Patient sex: F
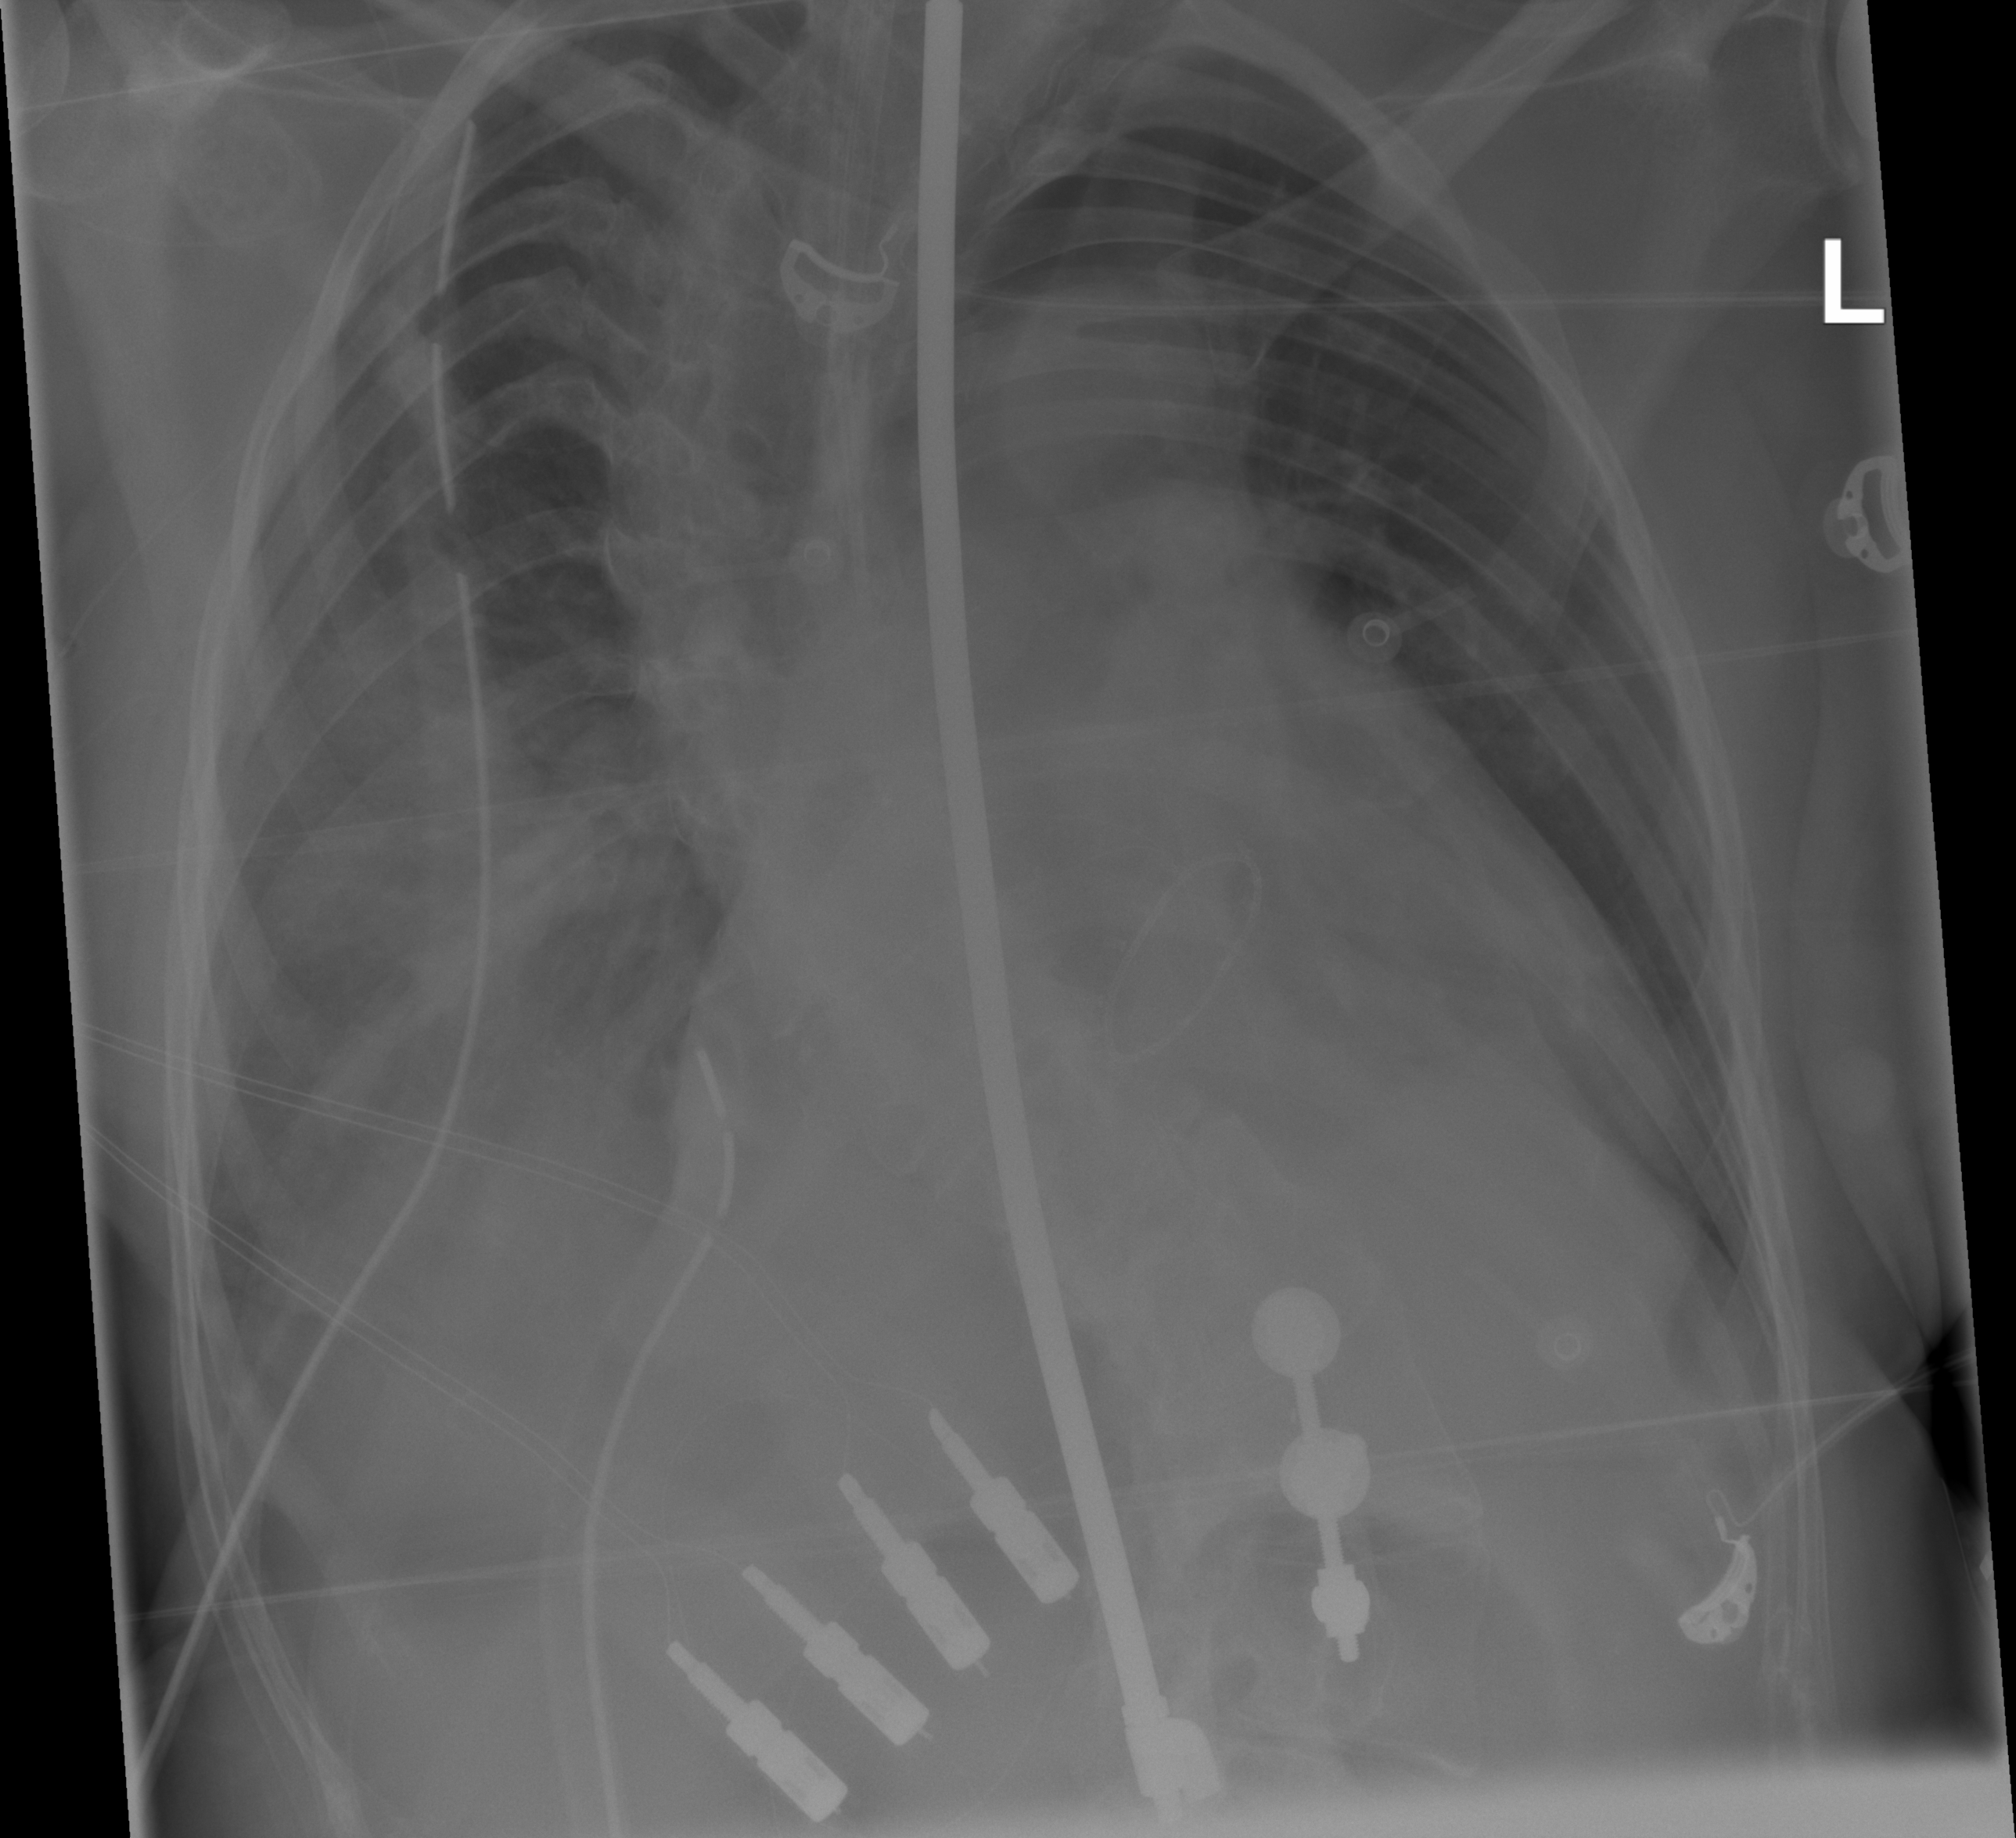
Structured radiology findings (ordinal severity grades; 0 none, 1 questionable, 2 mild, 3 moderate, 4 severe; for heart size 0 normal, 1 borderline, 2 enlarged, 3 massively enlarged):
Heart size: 0
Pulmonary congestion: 0
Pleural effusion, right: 1
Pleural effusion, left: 0
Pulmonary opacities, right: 0
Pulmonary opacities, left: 0
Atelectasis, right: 2
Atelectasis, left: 0